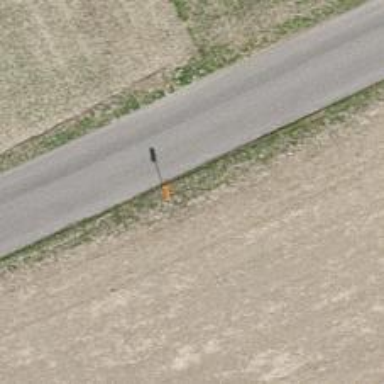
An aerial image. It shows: Aerial marker.